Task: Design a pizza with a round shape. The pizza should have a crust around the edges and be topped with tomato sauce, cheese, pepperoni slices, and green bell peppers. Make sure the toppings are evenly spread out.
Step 521:
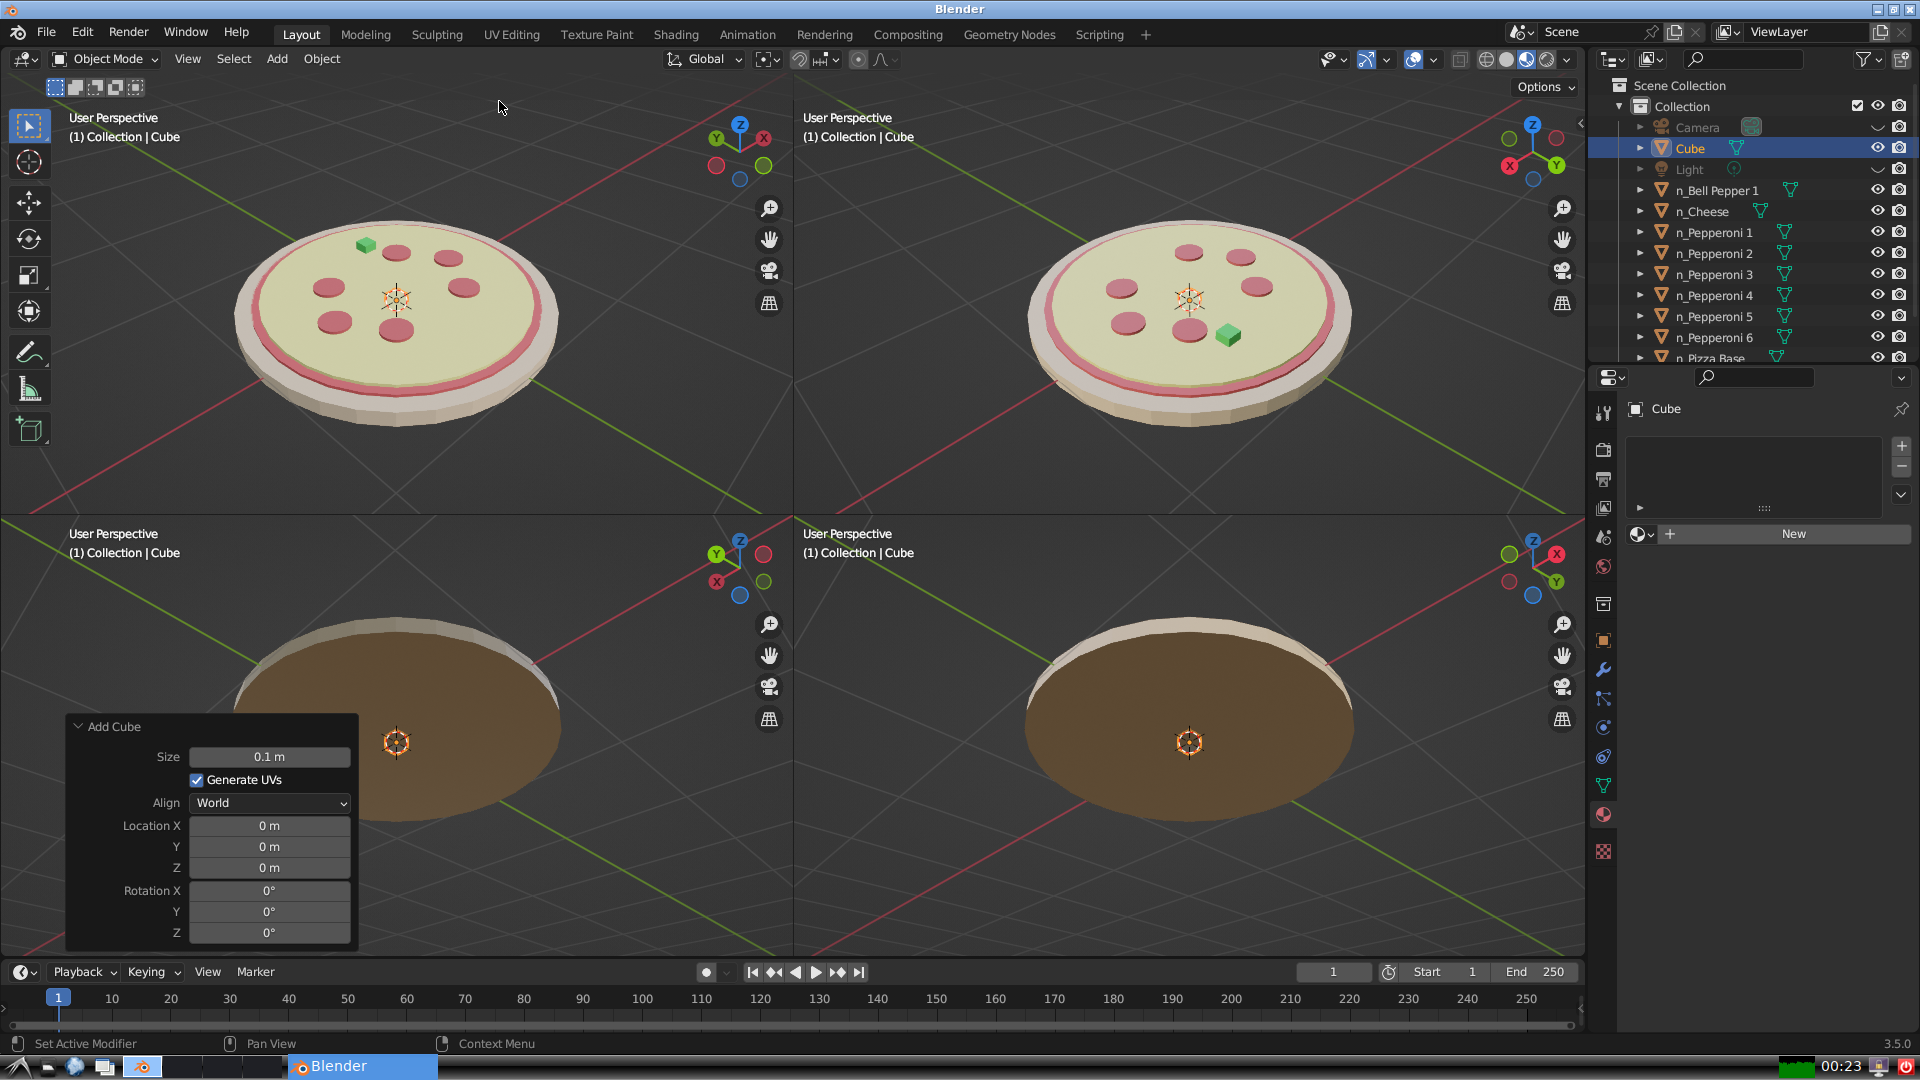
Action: {"mouse_move": [270, 757]}